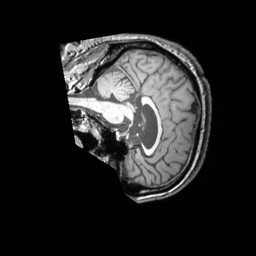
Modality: T1w
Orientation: sagittal
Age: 37
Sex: male
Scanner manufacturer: philips
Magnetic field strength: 3 T
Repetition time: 0.009872 s
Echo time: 0.004594 s